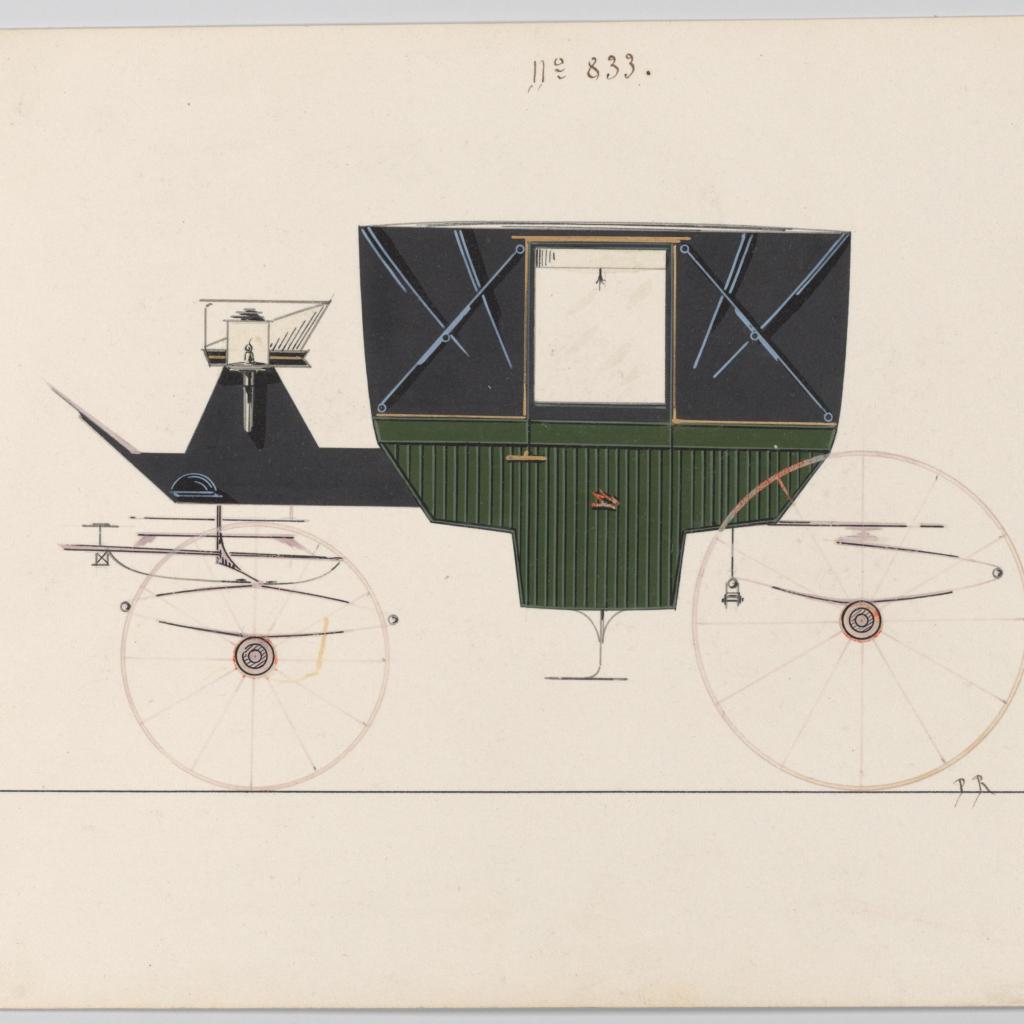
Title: Design for Landau, no. 833
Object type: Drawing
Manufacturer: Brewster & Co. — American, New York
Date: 1850–70
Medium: Pen and black ink, wate4rcolor and gouache with gum arabic
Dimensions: Sheet: 6 1/8 x 10 in. (15.6 x 25.4 cm)
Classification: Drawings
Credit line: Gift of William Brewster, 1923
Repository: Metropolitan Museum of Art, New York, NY